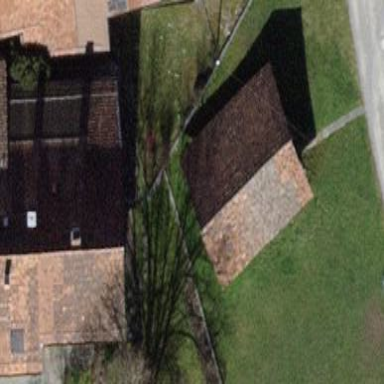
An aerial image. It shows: Shed building.